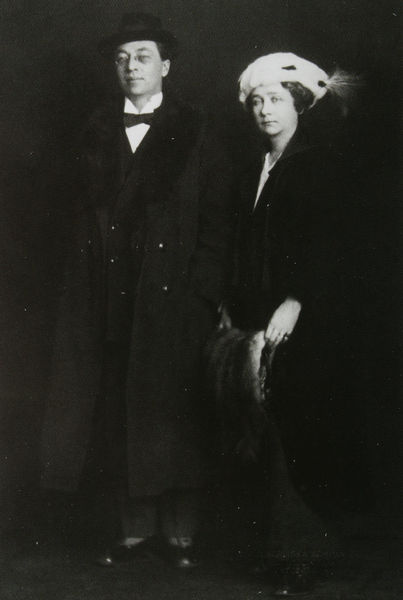
Titel: Künstlerpaar Wassily Kandinsky und Gabriele Münter
Schlagwörter: feder, mann, weiß, frau, hut, mund, schwarz, anzug, gesichter, hemd, augen, hände, portrait, mantel, paar, zwei, knöpfe, fliege, foto, fotografie, photographie, melone, schwarz weiss, künstler, brille, ehefrau, photo, ehepaar, pelzkragen, muff, kandinsky, münter, verlobung, ehebildnis